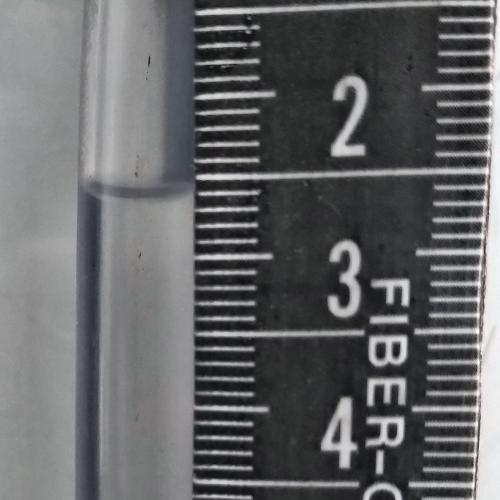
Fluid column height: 2.6 cm